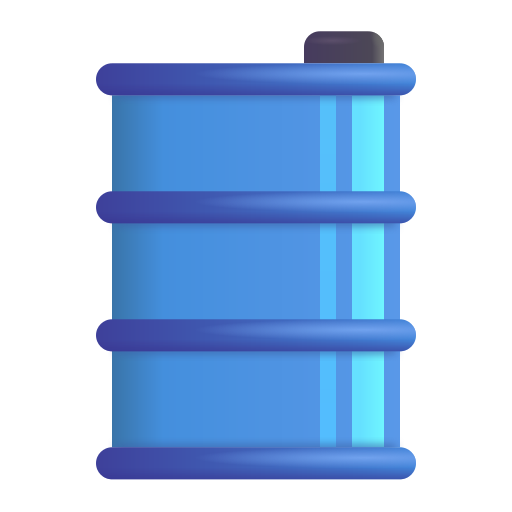
oil drum color